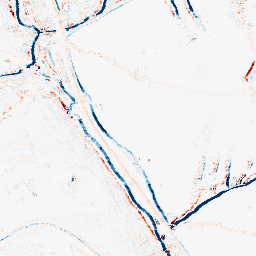
Category: morphological
Decomposition family: morphological_rect
Decomposition parameters: operation: average
width: 5
height: 3
Upsampling method: lanczos
Upsampling parameters: scale: 4
Upsampling scale: 4